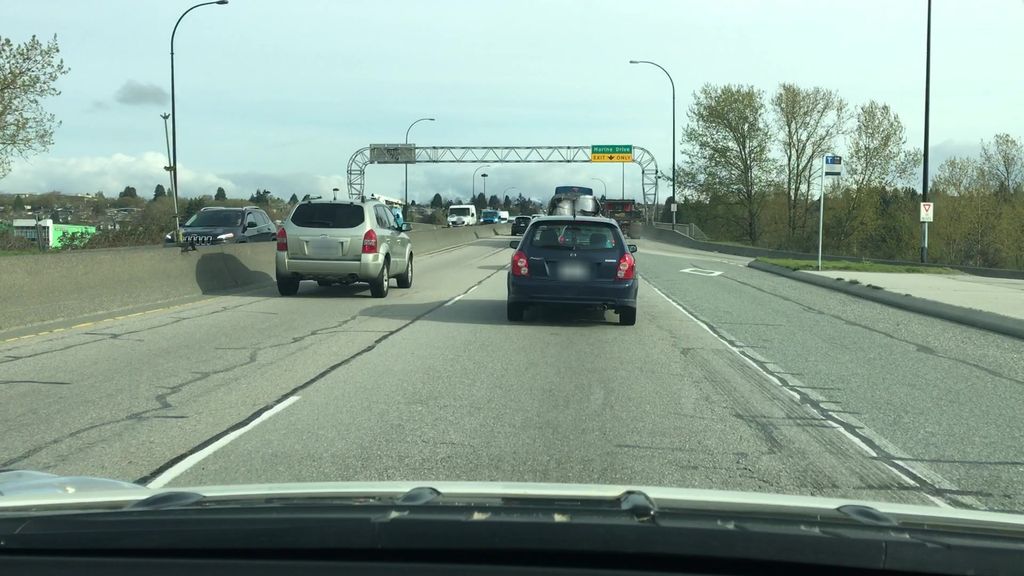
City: vancouver